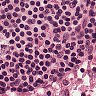
Metastatic tissue present: no